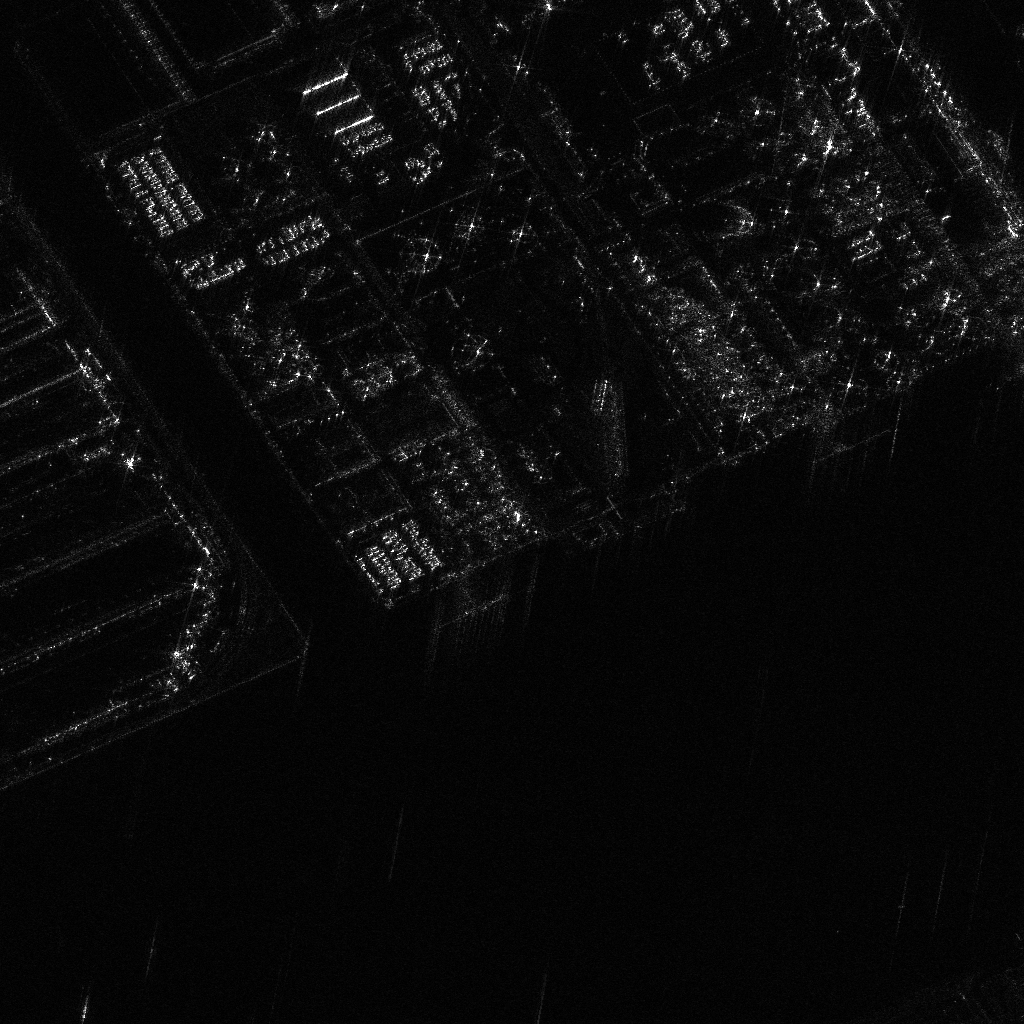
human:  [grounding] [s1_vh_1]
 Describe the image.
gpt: In the satellite image, there is  <ref>1 small container </ref> <box>[[7, 97, 8, 99, 11]]</box> located at bottom left.